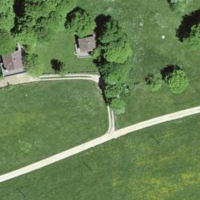
EUNIS habitat code: 24
Species observed at this site:
Cruciata laevipes
Silene dioica